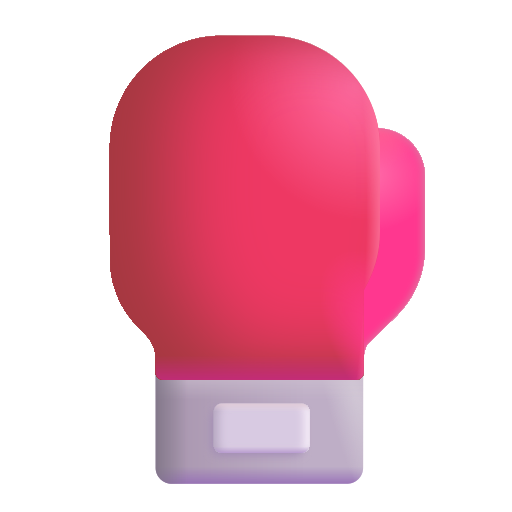
boxing glove color